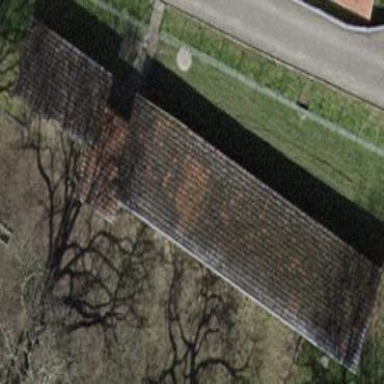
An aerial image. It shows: Stable.